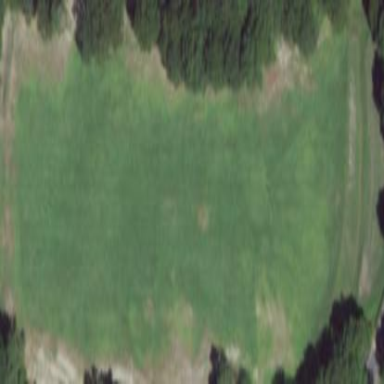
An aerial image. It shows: Driving range for golf on grass.